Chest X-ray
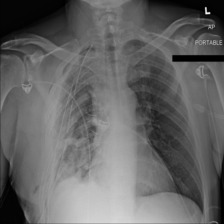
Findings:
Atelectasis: negative
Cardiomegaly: negative
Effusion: negative
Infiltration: negative
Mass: negative
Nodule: negative
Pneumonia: negative
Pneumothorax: negative
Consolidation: negative
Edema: negative
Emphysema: positive
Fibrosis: negative
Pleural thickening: positive
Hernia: negative